Question: I would like to integrate an activity diagram as in the picture below into my own application but with predefined image objects instead of the customizable rounded rectangles and with arrows...
How can I do that in Visual Studio with C# ?

Thx for helping,
Stephane
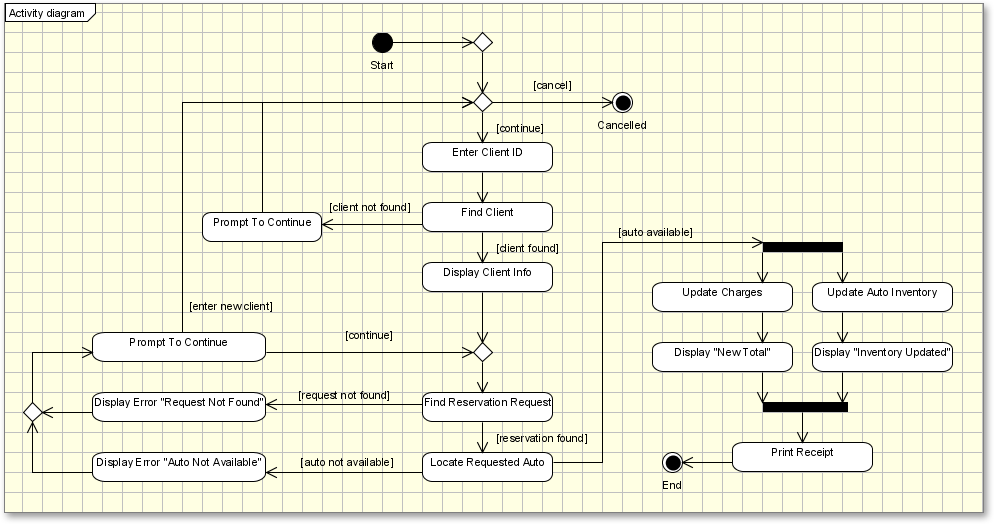
Answer: If you don't mind spending some cash, you can always try something like <URL>, which should suit your needs.
If an off-the-shelf solution is not in your ballpark, you'll have to write your own which I'm afraid is not a trivial task.